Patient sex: M
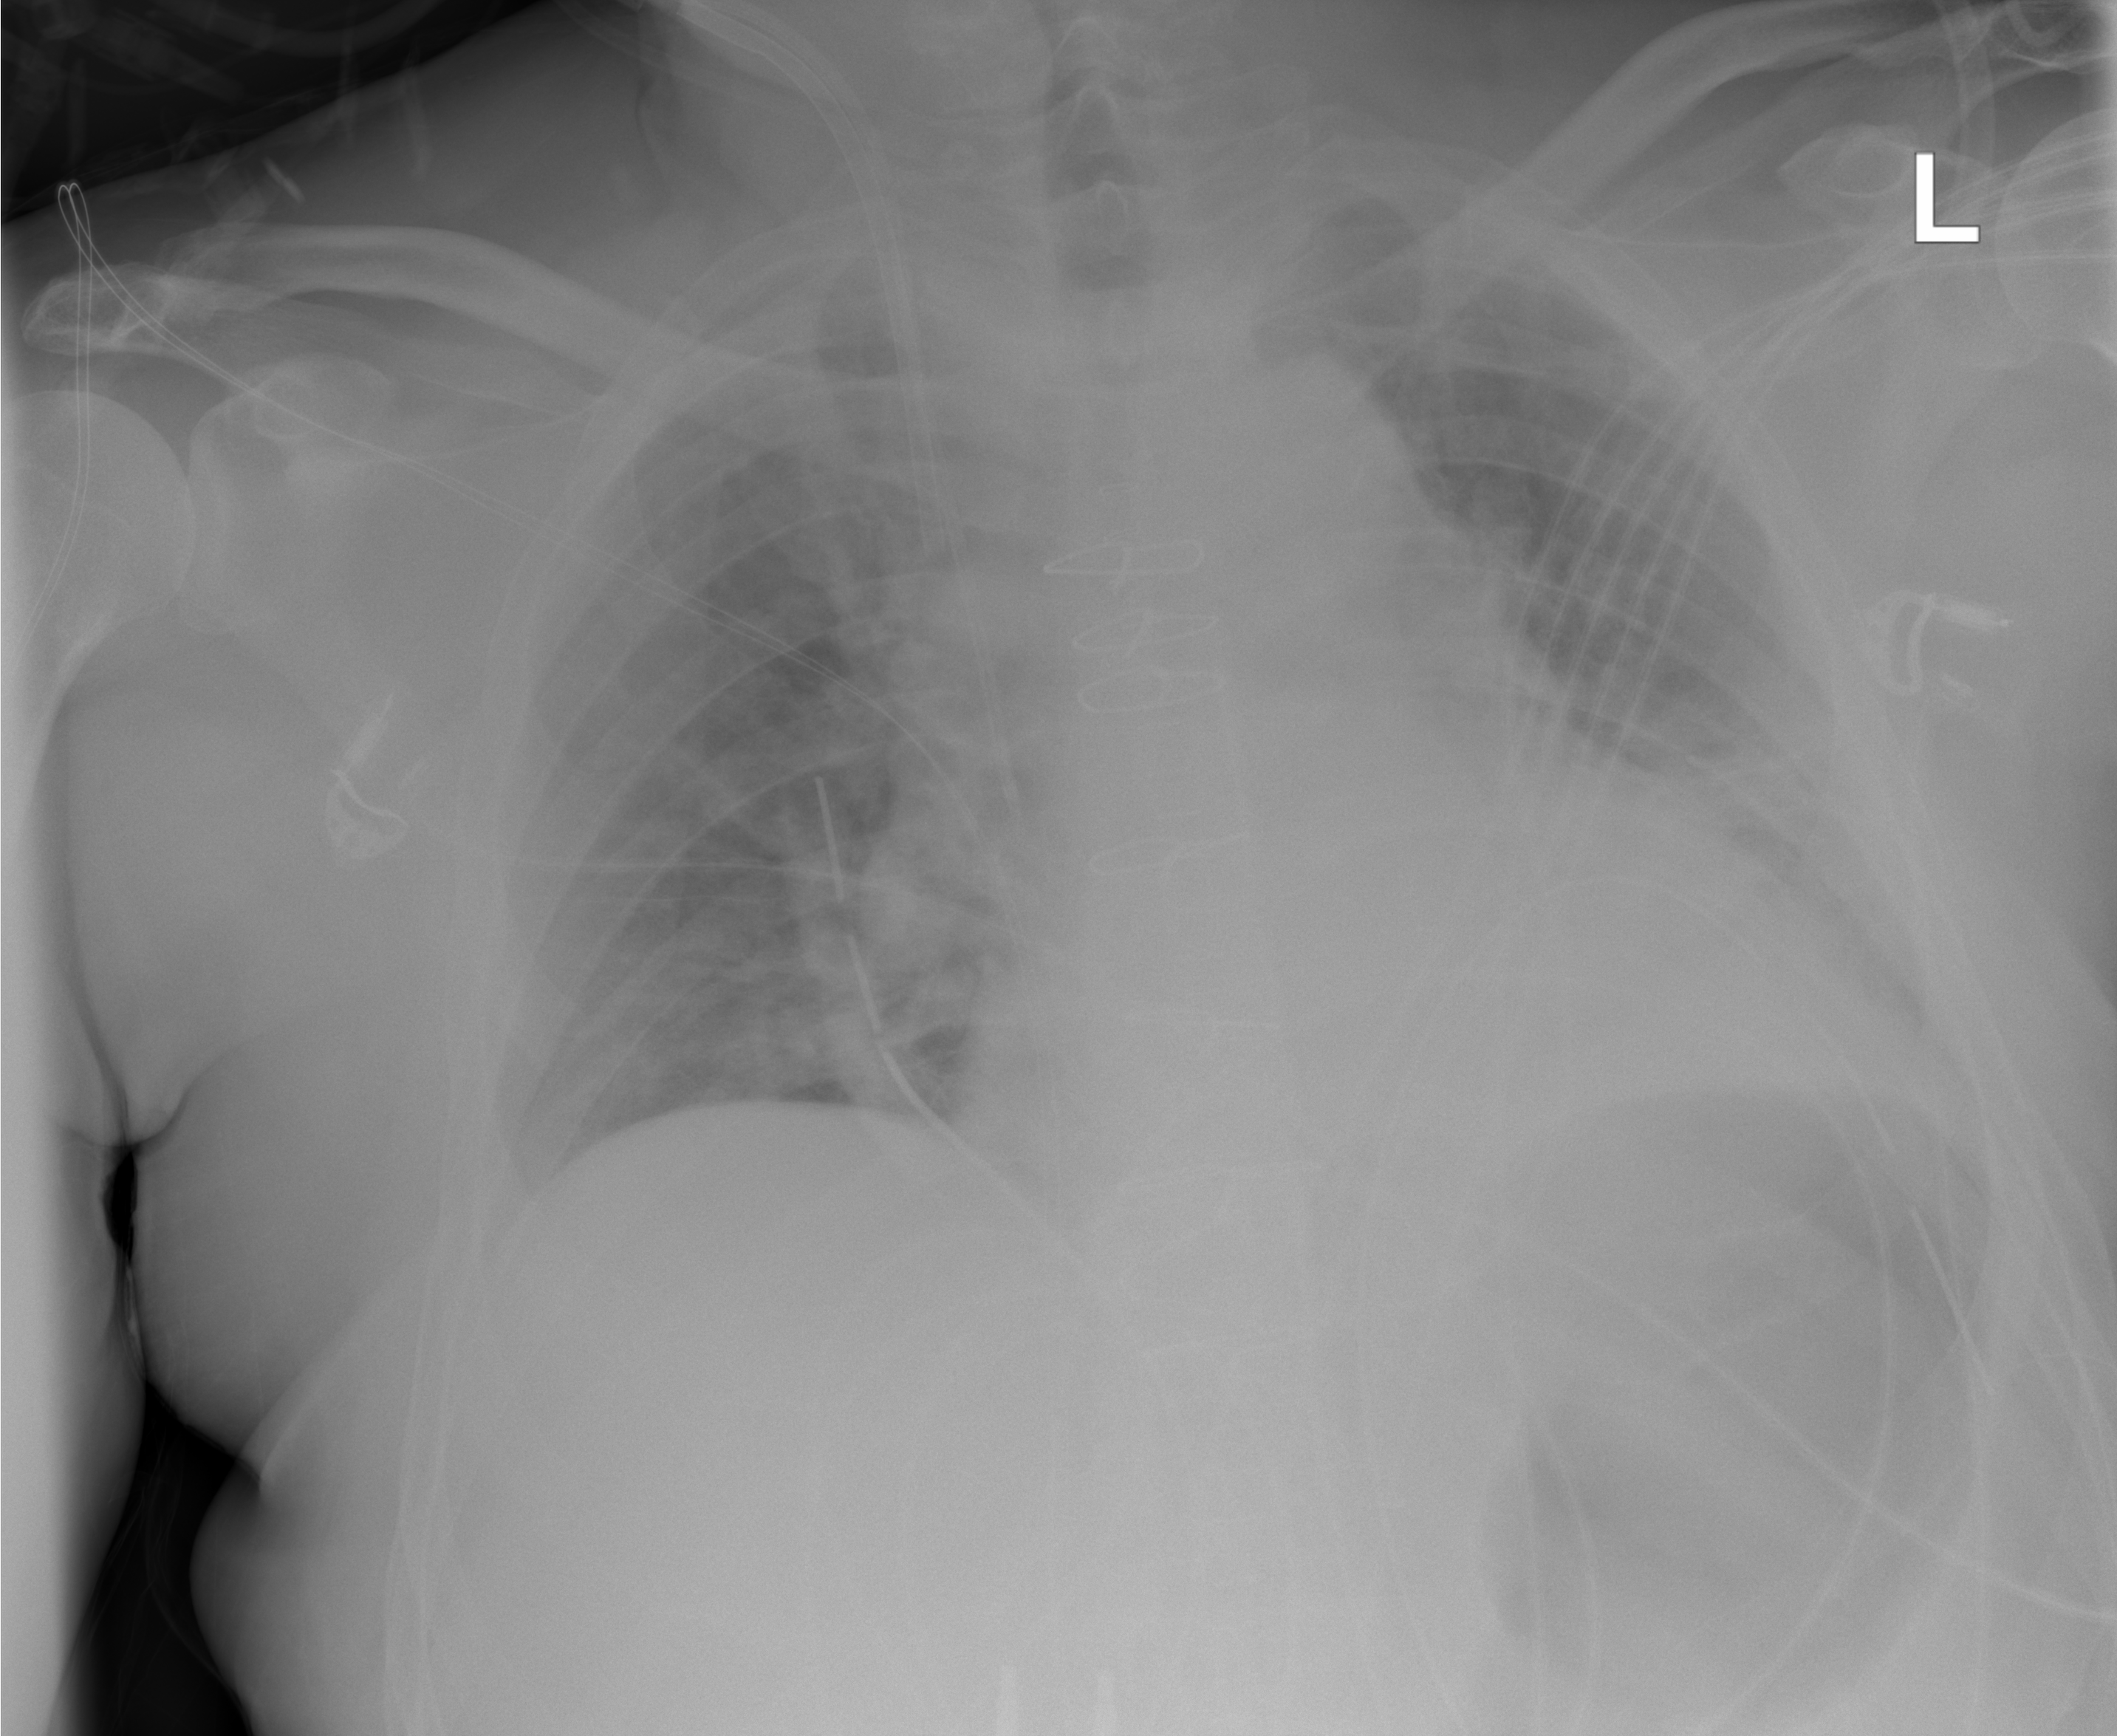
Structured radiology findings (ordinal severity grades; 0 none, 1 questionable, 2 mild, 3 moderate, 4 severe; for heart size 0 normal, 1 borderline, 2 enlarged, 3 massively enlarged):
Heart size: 2
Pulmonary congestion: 2
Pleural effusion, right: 0
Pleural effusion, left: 2
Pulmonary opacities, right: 0
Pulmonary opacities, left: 0
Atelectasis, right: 1
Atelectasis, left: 2